Question: I am having a problem saving a hex output from sprintf into a File. I need to save the hex outputted by sprintf in actual hex format instead of ASCII. When I try to do so, the characters are stored in ASCII as shown in the image below.

The Last four characters in the file are outputted by sprintf. I need these characters to be displayed as 00 00 00 0A in the Hex view instead of the ASCII View
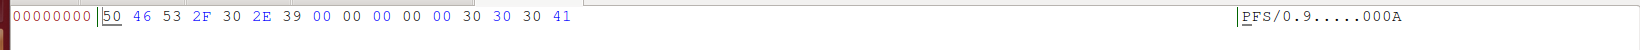
Answer: If you want to write a number itself instead of its string representation to a file, you should use 'fwrite()', do something like
'''
int i = 10;
fwrite(&i, sizeof(i), 1, fp);
'''
See <URL> for further details.